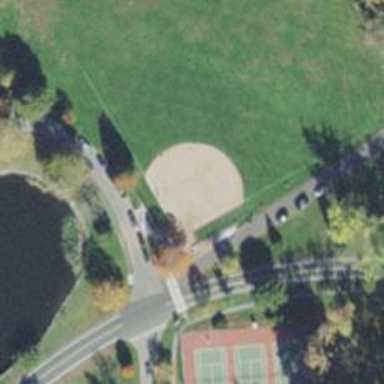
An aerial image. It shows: Baseball field.